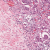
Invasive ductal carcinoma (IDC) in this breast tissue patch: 1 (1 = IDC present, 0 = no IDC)